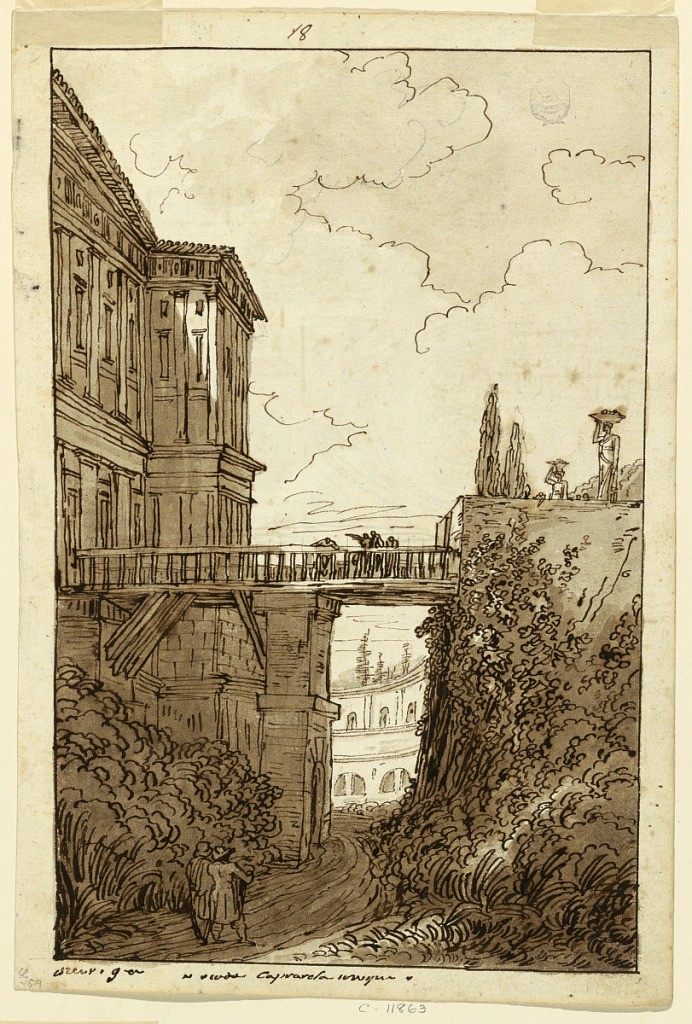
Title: Villa Farnese: in the Moat of Caprarola
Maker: Felice Giani, Italian, 1758–1823
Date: ca. 1813
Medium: Black chalk, pen and black ink, brush and brown watercolor on cream laid paper
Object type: Drawing
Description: View of bridge over water, in center, leading to classical building on left; figures walking across bridge. Two figures at right walking with bundles/baskets on heads. In margin, caption: 9; Caprarola
On verso, in black ink, allover designs of wall decorations and paintings: Decorated pilaster, wall panels, entablature and vaulted ceiling; below is a dado, with frames, a cargo boat, figures.